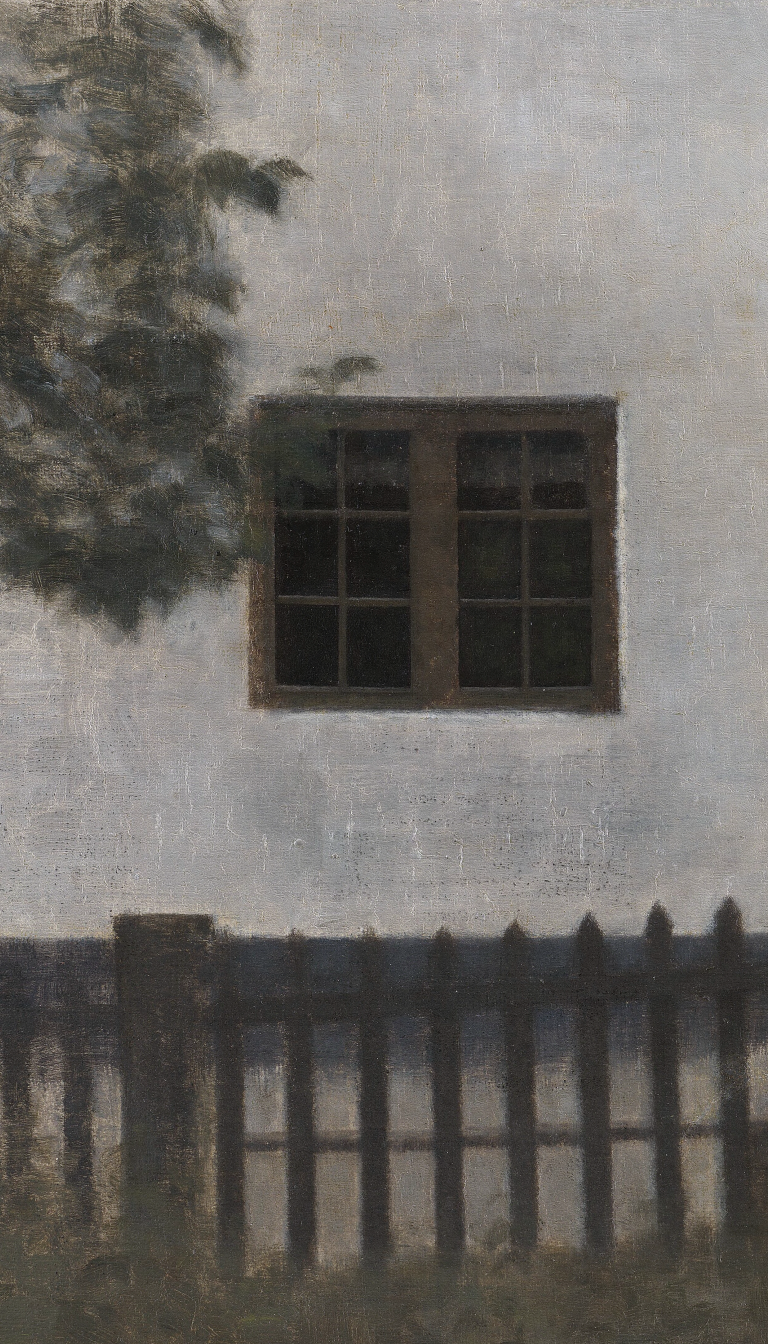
landscape painting, wide, overcast daylight, white farmhouse building exterior with single dark gridded window, dark picket fence below, tree at left edge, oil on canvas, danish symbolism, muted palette